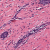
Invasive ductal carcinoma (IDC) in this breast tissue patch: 0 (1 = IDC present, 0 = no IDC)